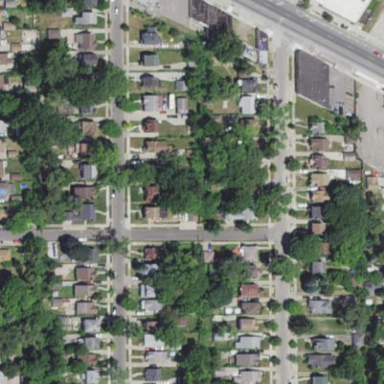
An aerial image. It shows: This residential area consists of single-family homes.